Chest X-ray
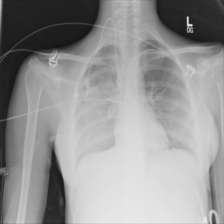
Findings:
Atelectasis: negative
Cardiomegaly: negative
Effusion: negative
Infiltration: negative
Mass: negative
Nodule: negative
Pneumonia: negative
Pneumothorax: positive
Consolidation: negative
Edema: negative
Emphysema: negative
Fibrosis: negative
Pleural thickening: negative
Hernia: negative